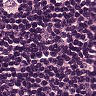
Metastatic tissue present: no